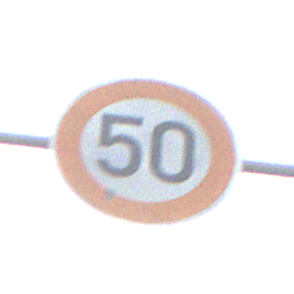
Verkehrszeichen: Geschwindigkeit50
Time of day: MorningAfternoon
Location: Outdoor (Nature)
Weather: PartlyCloudy
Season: NotSpecified
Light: Natural